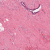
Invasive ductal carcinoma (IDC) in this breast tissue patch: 0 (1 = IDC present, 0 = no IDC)